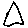
Label: triangle